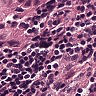
Metastatic tissue present: yes